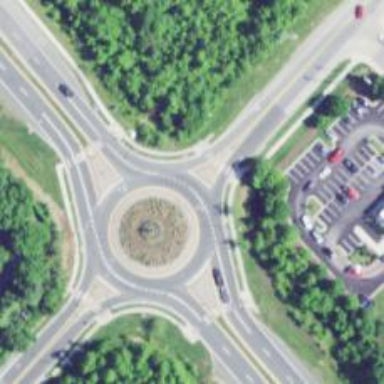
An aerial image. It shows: Roundabout on trunk road with asphalt surface.